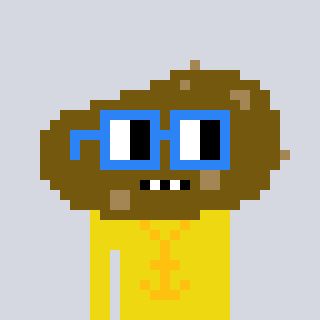
a pixel art character with square blue glasses, a potato-shaped head and a yellow-colored body on a cool background